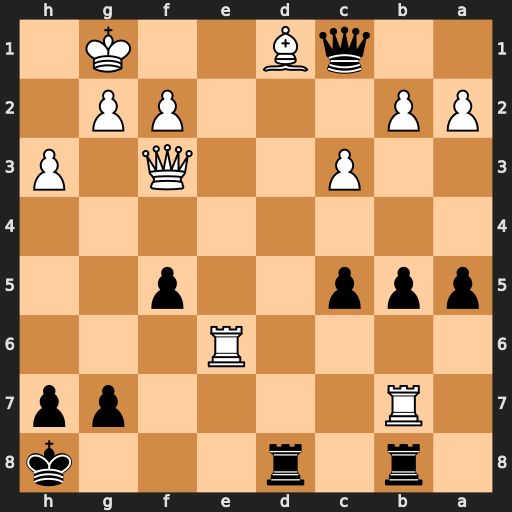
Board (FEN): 1r1r3k/1R4pp/4R3/ppp2p2/8/2P2Q1P/PP3PP1/2qB2K1
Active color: b
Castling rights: -
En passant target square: -
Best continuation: Rxd1+ Kh2 Rh1+ Kg3 Qg5+ Qg4 f4+ Kf3 Qd5+